Question: I have a navbar in a rails app using glyphicons. I can't seem to set the spacing between the glyph and the link label unless I put a " " in front of the label.

Can anyone suggest a better solution. Thanks!
'''
<li>
<%= link_to "Maintenance", dashboards_path, :class=> "glyphicon glyphicon-wrench" %>
</li>
'''
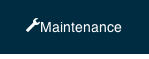
Answer: If you have tag and content in a single line it produces no padding.
Make sure you anchor looks something like:
'''
<li>
<a href="#" class="glyphicon glyphicon-wrench">
Maintenance
</a>
</li>
'''
Or using 'link_to'
'''
<li>
<%= link_to dashboards_path, class: 'glyphicon glyphicon-wrench' do %>
<span>Maintenance</span>
<% end %>
</li>
'''
Though it seems strange but
'<a href="#" class="glyphicon glyphicon-wrench">Maintenance</a>'
produces no spaces between icon and text
<URL>